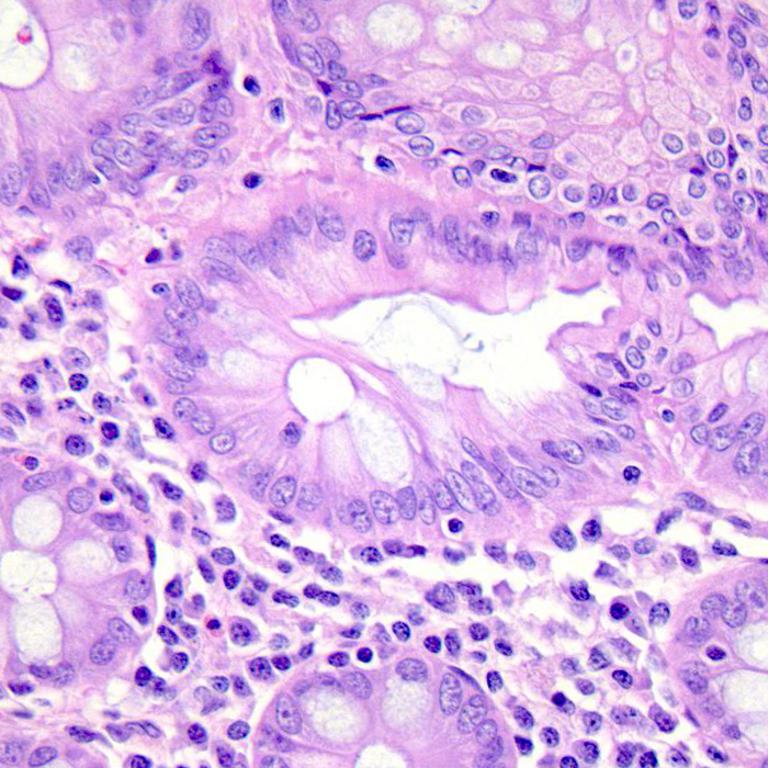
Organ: colon
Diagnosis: benign